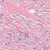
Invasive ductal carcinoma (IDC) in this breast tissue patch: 1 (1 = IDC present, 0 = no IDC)